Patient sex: M
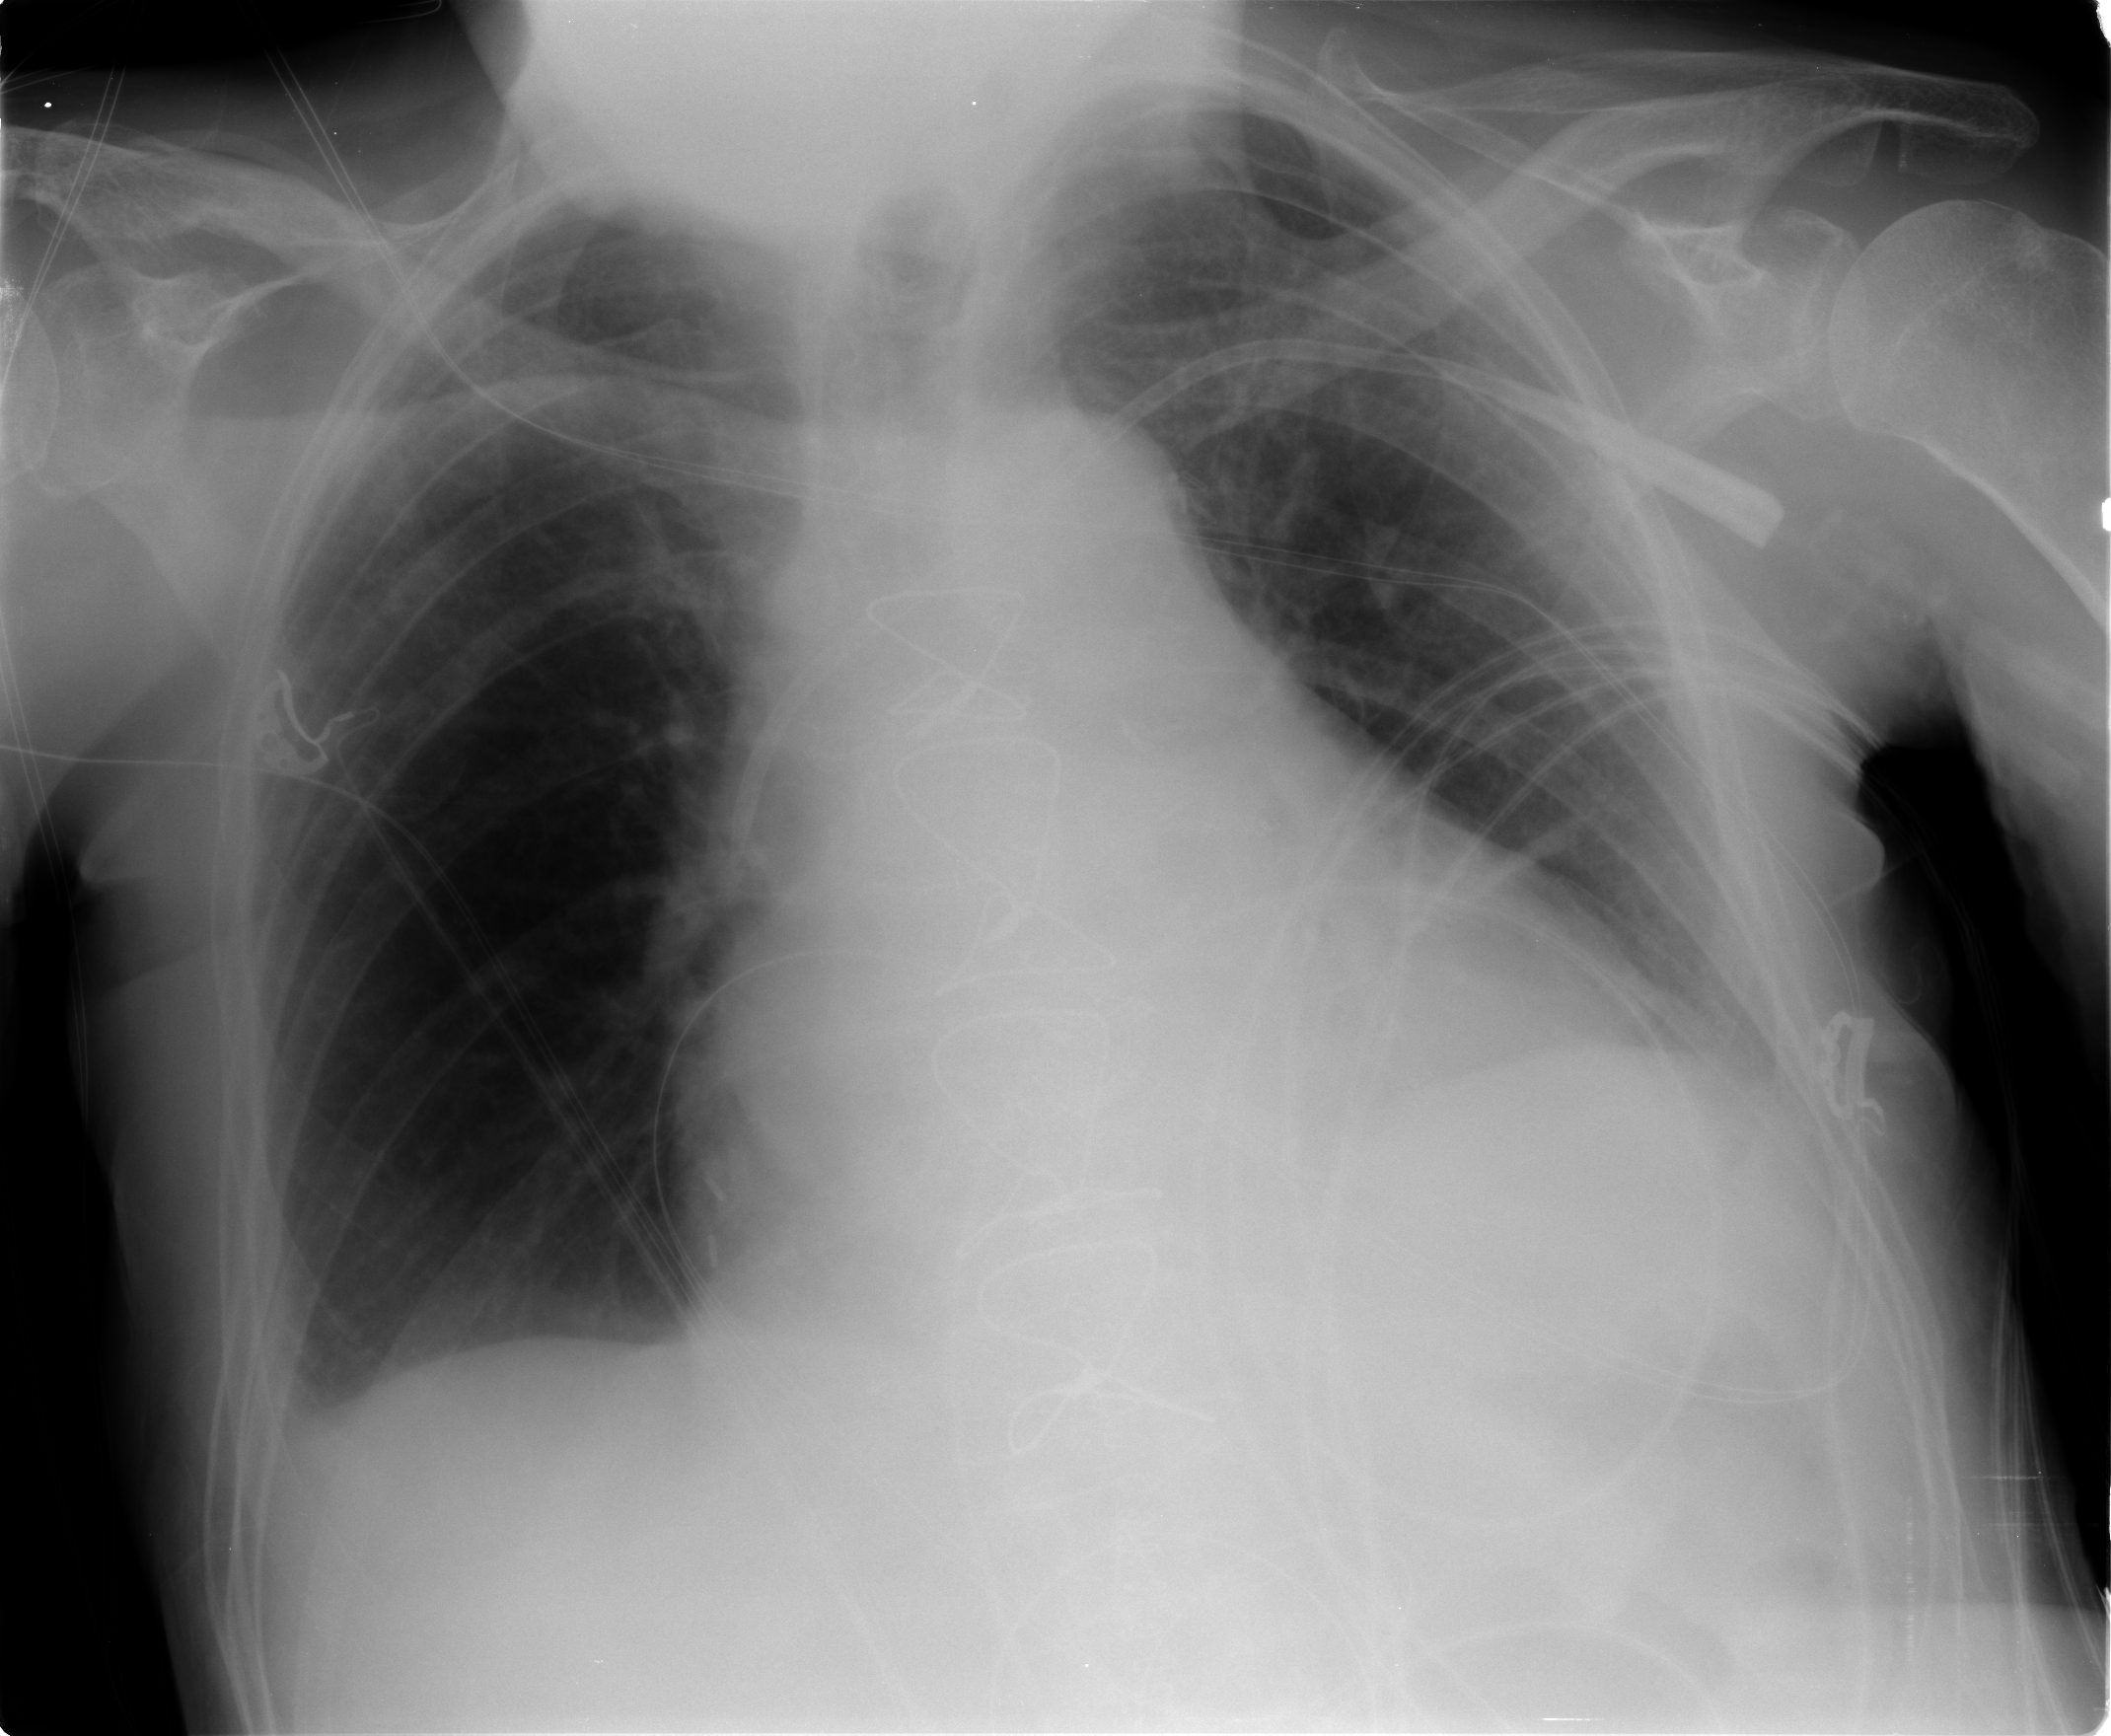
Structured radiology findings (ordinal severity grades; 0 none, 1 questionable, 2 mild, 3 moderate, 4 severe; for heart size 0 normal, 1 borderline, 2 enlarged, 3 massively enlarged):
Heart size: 2
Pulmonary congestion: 0
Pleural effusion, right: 1
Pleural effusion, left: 2
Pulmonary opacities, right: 0
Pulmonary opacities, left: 0
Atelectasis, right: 0
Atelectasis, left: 0